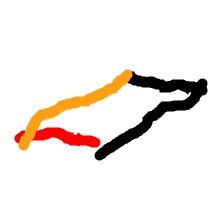
Shape: parallelogram